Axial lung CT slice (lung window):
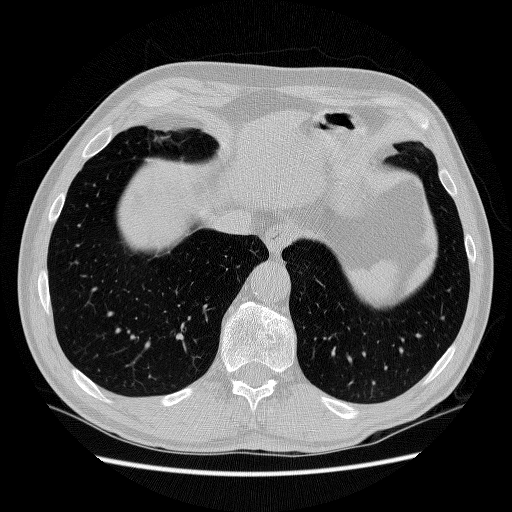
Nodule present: no